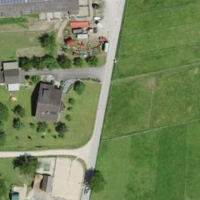
EUNIS habitat code: 25
Species observed at this site:
Fagus sylvatica